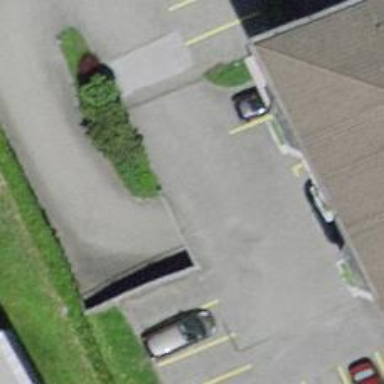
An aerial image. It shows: Parking entrance.